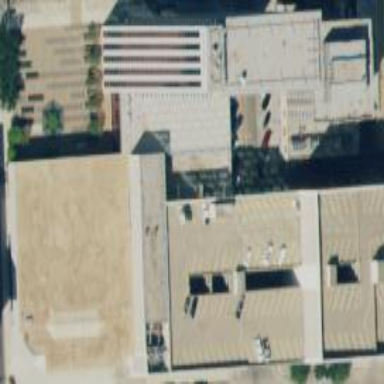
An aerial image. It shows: Office building.